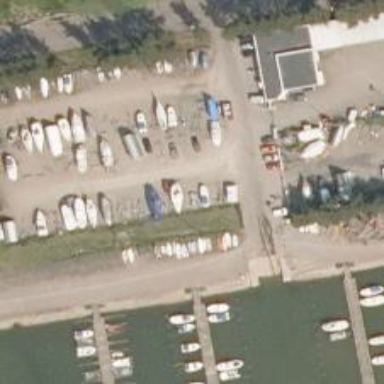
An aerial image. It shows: Marina on leisure land.